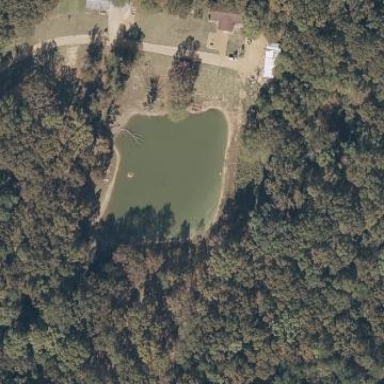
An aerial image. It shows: Peaceful pond surrounded by nature.